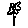
Label: flower